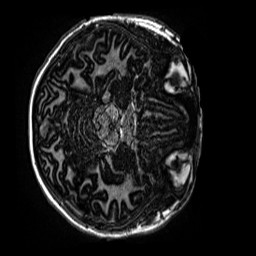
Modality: MP2RAGE
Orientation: axial
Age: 13
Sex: female
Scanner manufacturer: siemens
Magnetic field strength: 3 T
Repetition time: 4 s
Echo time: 0.00299 s